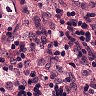
Metastatic tissue present: no